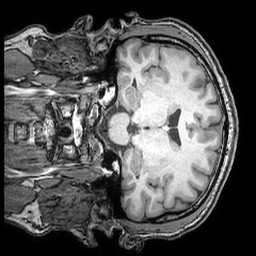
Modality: T1w
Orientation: coronal
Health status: ill
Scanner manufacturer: philips
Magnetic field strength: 3 T
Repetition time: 0.007 s
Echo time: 0.003501 s